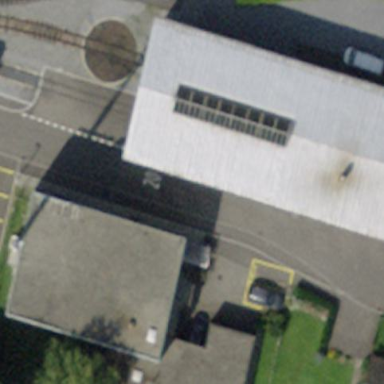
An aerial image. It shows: Building used as railway workshop.